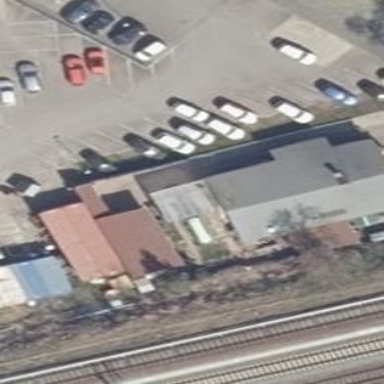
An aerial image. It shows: Restaurant building.